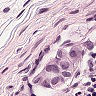
Metastatic tissue present: no